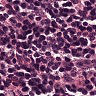
Metastatic tissue present: no